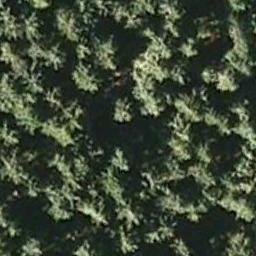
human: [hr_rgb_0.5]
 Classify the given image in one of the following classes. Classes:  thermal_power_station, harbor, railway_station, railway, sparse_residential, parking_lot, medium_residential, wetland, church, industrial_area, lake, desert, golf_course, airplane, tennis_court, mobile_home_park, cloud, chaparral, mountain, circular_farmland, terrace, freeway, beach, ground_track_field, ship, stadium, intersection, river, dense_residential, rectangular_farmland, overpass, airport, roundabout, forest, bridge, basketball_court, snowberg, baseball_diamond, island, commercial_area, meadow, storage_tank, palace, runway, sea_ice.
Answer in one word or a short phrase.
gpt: forest